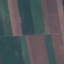
Land use / land cover class: AnnualCrop